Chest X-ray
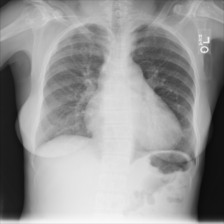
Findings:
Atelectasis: negative
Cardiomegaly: positive
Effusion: negative
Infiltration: negative
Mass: negative
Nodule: negative
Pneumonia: negative
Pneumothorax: negative
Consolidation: negative
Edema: negative
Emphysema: negative
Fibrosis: negative
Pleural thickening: negative
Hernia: negative